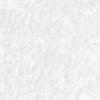
Label: no_change